Question: On simple_form & bootstrap 3 integration page <URL>:

We found the same dot line block in our Rails app. Is there a way to remove this dot line block?
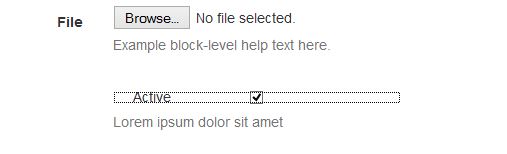
Answer: Try this CSS
'''
input, input:active, input:focus {
outline: none;
}
/*and for firefox*/
input::-moz-focus-inner {
border: 0;
}
'''
Or set globally like
'''
:focus {outline:none;}
::-moz-focus-inner {border:0;}
'''
Although I would recommend creating your own style to keep the accessibility feature in place